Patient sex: F
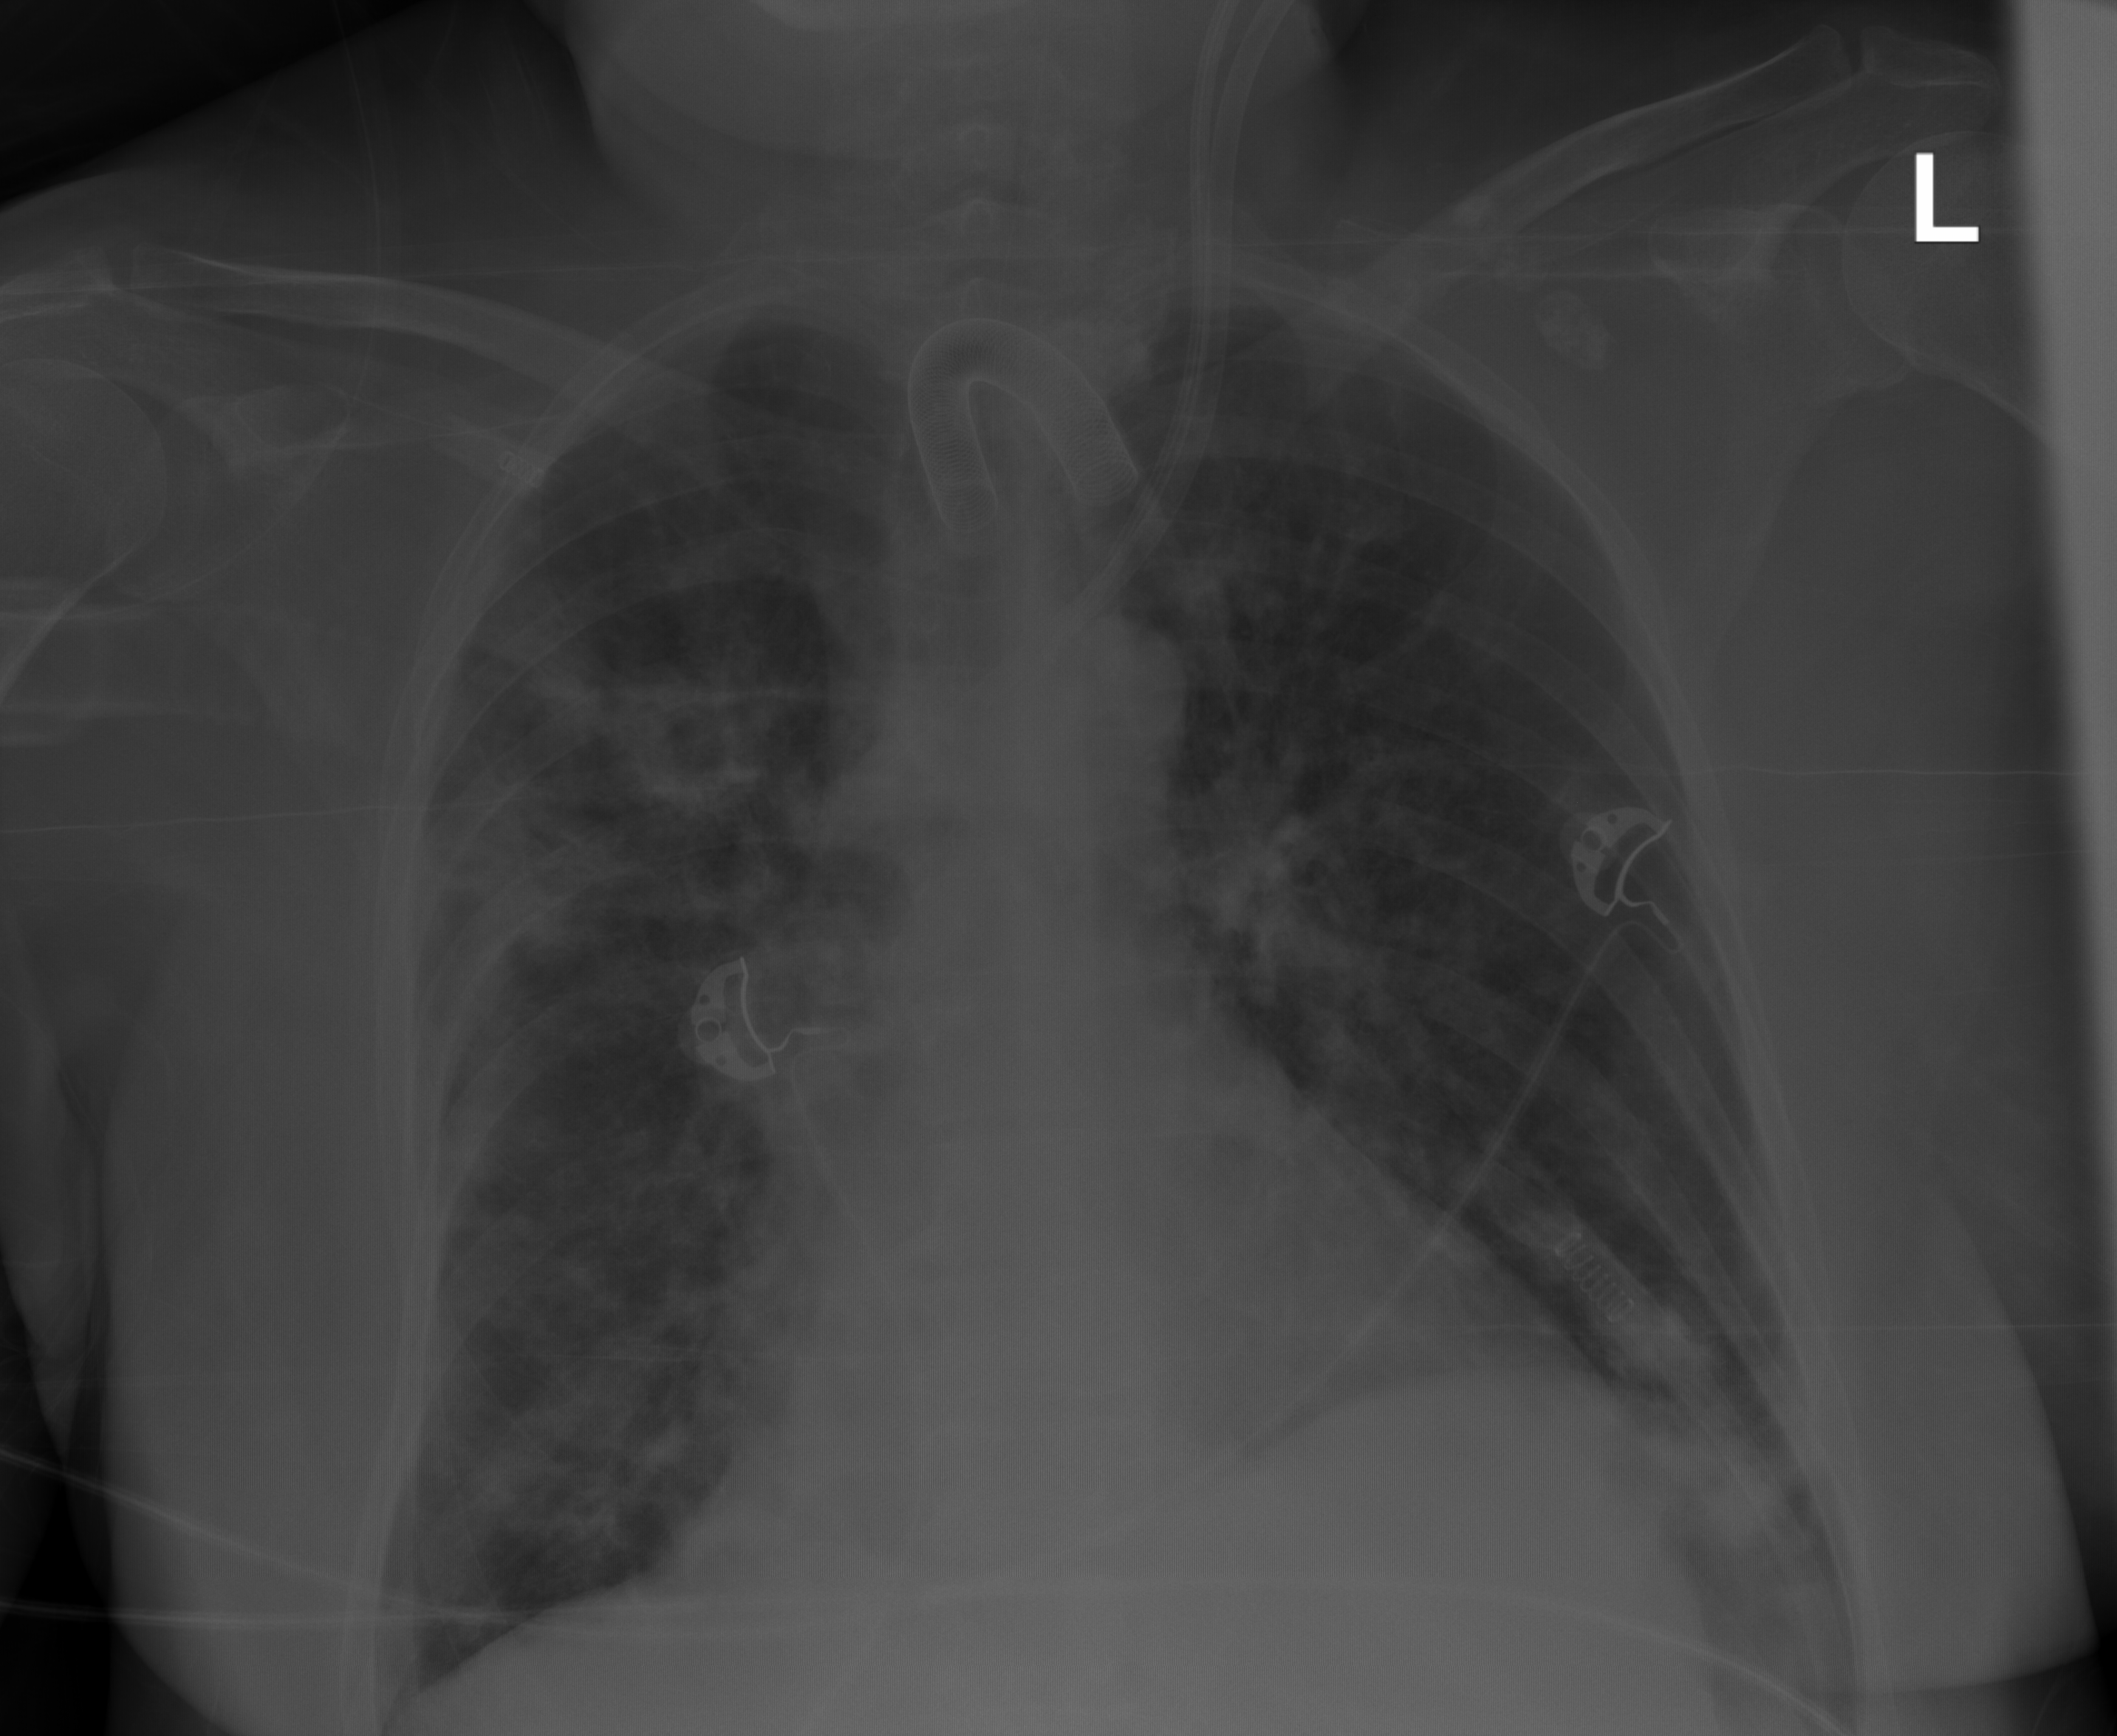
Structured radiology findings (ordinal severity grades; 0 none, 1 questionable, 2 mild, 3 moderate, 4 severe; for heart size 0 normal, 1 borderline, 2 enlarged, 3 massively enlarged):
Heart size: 0
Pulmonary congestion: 0
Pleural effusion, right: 0
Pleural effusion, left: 2
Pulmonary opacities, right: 3
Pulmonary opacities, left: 2
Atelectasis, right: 3
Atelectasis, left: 2